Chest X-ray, AP view. Patient: 66 years old, sex M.
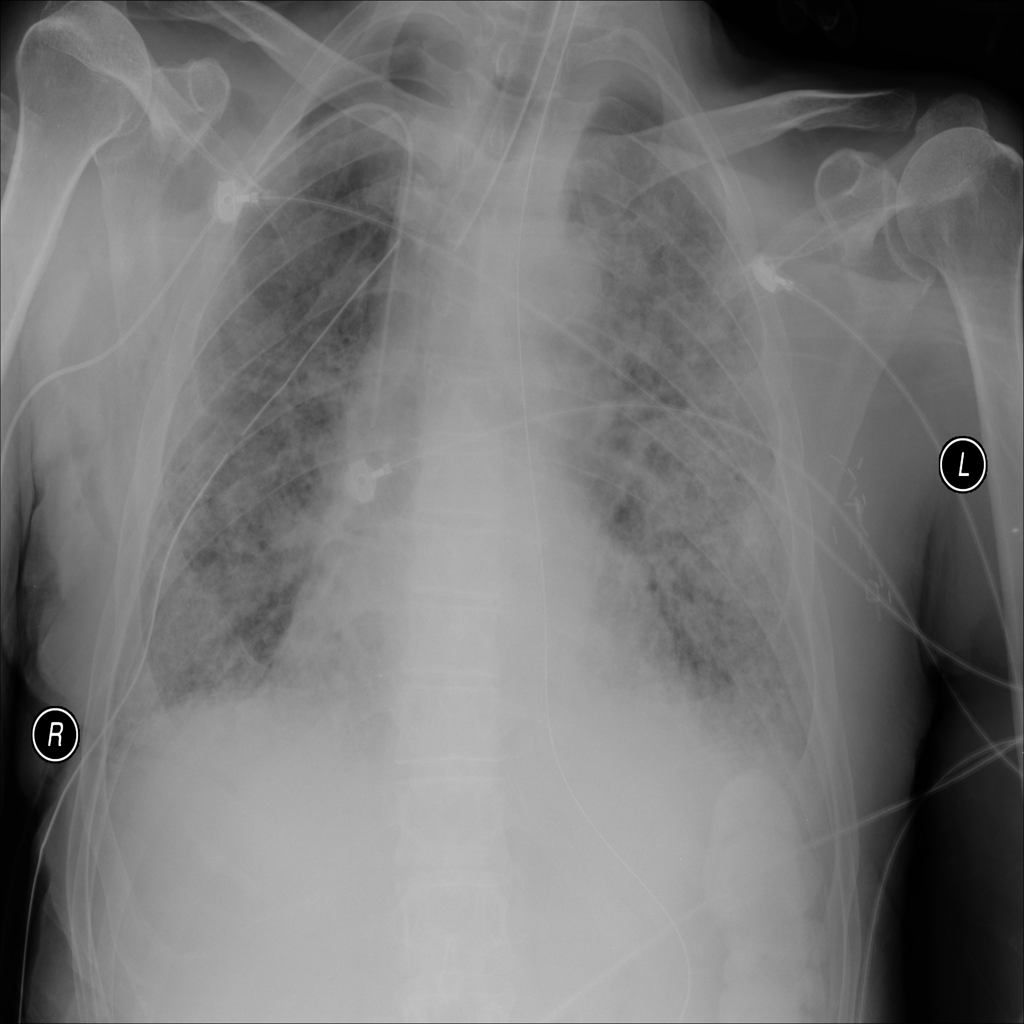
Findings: Effusion, Pneumothorax